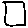
Label: square